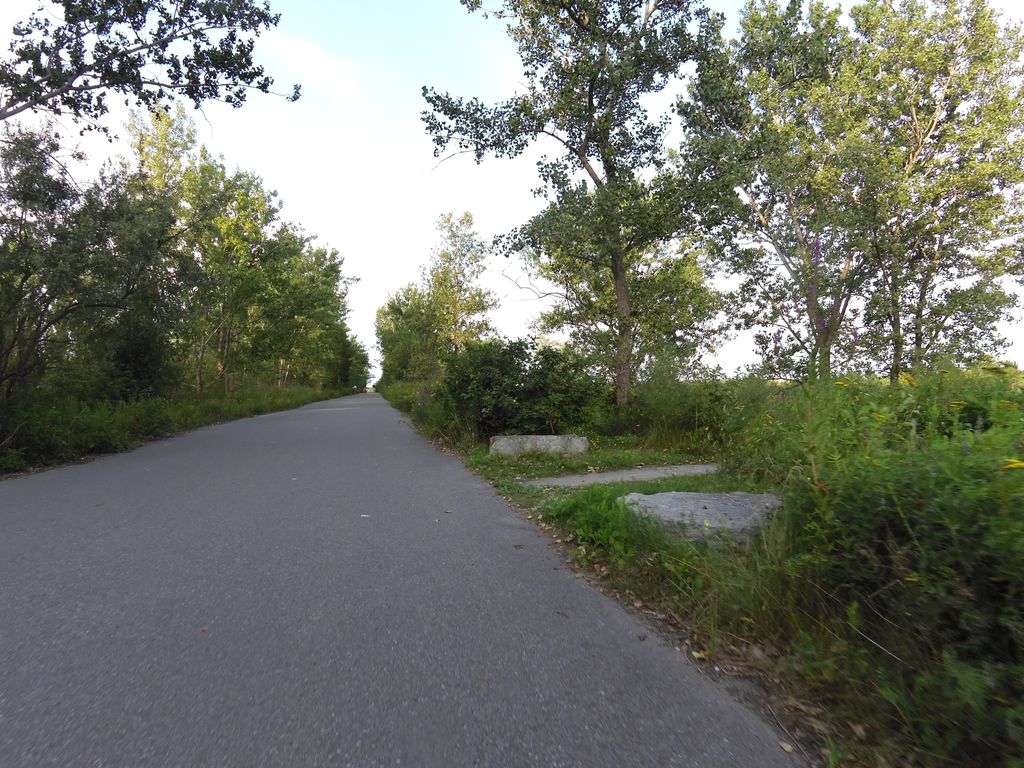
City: toronto